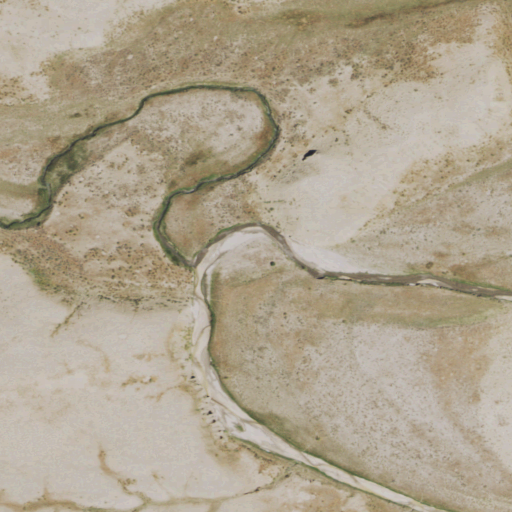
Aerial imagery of valley in Wyoming named Okie Draw containing only shrub